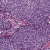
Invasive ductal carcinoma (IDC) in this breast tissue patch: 0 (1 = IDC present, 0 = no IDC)